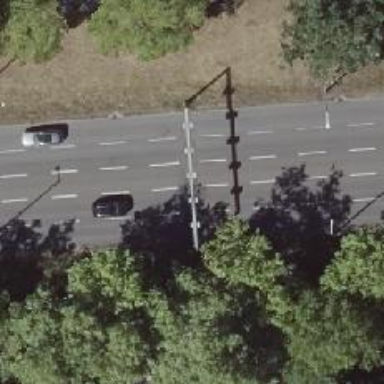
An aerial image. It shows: Bridge with gantry structure designed to manage lanes.